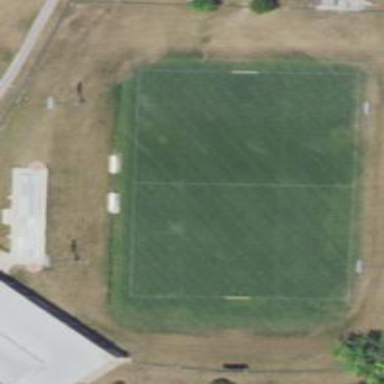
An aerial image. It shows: Soccer pitch for leisureland activities.